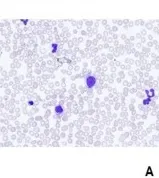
A; Peripheral blood shows marked leukocytosis with numerous blasts and promyelocytes, dyspoietic granulocytes with nuclear hypolobation and hypogranularity, and dyspoietic erythroid precursors.
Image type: pathology (giemsa)